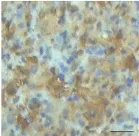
Imatinib could inhibit MAPK and PI3K/AKT pathways in vitro. (E) Representative immunohistochemistry staining images of p-AKT, p-JNK, and p-ERK in patient's tumor tissues (magnification, x200).
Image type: pathology (immunostaining)